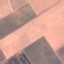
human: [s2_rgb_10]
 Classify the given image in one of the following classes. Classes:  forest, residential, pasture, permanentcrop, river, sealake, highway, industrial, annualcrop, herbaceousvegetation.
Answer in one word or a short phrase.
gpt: AnnualCrop